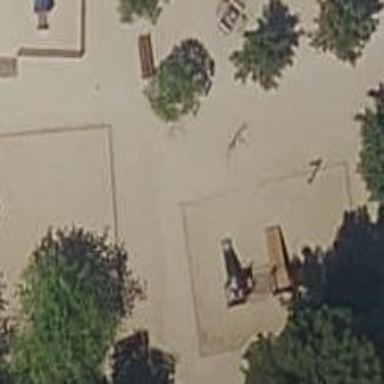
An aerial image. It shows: Picnic table located in leisure land area.